Field crop: tomato
Growth stage: 1
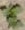
Species: solanum